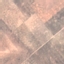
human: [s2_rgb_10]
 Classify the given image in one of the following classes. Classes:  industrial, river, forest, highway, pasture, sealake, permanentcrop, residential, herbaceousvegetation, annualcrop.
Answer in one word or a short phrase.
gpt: PermanentCrop